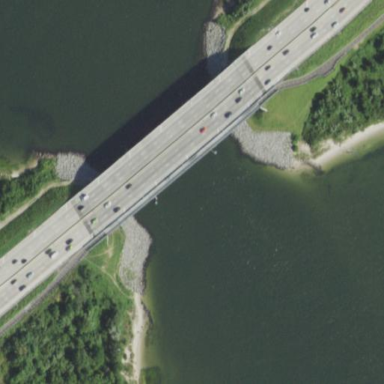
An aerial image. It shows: Beam bridge made by humans.